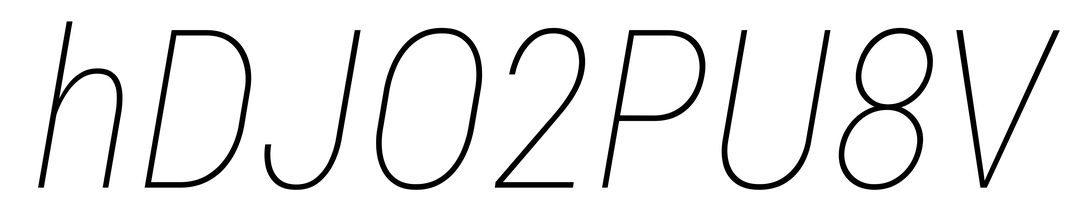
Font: Roboto-Italic_Condensed_Thin_Italic